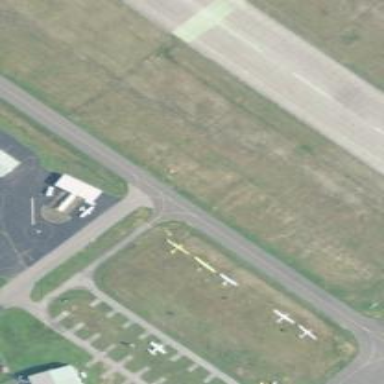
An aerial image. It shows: Image of taxiway at airport.